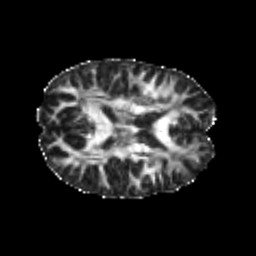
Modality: FA
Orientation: axial
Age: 20
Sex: female
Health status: healthy
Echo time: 0.074 s